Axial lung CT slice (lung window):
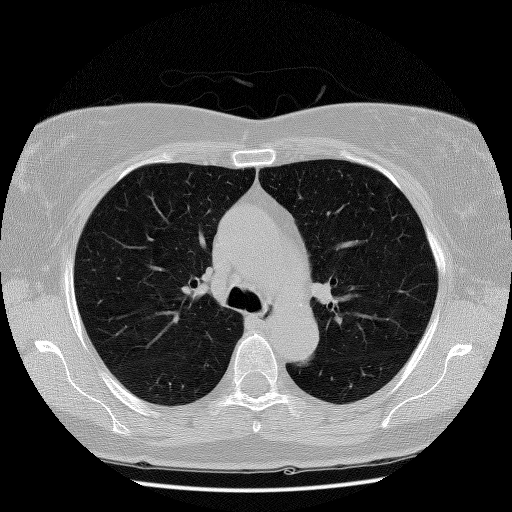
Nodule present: no